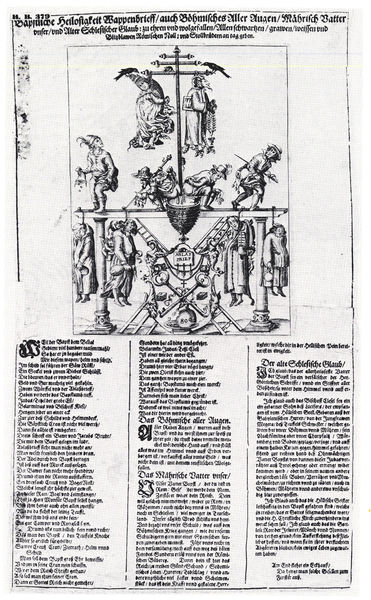
Titel: Bäpstliche Heilosigkeit Wappenbrieff
Institution: (Seriendruck)
Schlagwörter: vogel, weiß, menschen, grau, männer, schwarz, skizze, säule, säulen, zeichnung, alt, alte, henker, hinrichtung, köpfen, mensch, mord, tod, tof, bild, vögel, gatter, personen, blatt, person, schrift, papier, grafik, graphik, spalten, figuren, leiter, soldaten, balken, deutsch, blut, hängen, narr, buch, kreuz, druck, schwarzweiss, initialen, stich, titel, lithografie, seite, illustration, schwert, text, zeitung, buchstaben, initiale, überschrift, buchseite, wappen, karte, sterben, griechisch, mittelalter, hierarchie, aufgehängt, schlüssel, zeilen, rabe, hängung, skizzen, szenen, krähen, raben, fraktur, altdeutsch, legende, latein, buchmalerei, folter, textspalten, krähe, majuskel, galgen, leitern, natter, kodex, strang, der alte, gehängt, hirarchie, erhängen, erhängt, frakturschrift, gehängte, majuskel kreuz, majuskel rahmen, erhängte, gehengte, lokus, böhmisch, wappenbrief, hängende, uniziale, galgenvogen, galgenvogel, historischer text, scann, galgenvögel